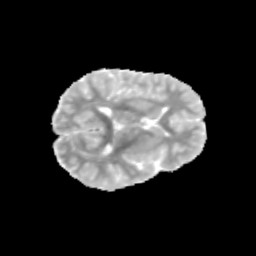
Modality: MD
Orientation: axial
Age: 11
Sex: male
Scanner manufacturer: siemens
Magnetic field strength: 3 T
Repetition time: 3.8 s
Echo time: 0.07 s